Question: I'm writing breadth first, depth first, and depth first recursive traversal for the following graph:

From what I understand, the traversal should be 0 1 3 6 4 5 2...but i'm only getting that for the depth first traversal, and for the dfs(recursive) and BFS, I'm getting 0 1 3 6 2 4 5. I don't know which one is right and what I need to do to fix the problem.
Class
'''
public void depthFirst(int vFirst,int n, int[] isvisited)
{ //vFirst = 0, n = 6
int v,i;
// st is a stack
st.push(vFirst);
while(!st.isEmpty())
{
v = st.pop();
if(isvisited[v]==0)
{
System.out.print(v);
isvisited[v]=1;
}
for ( i = 0; i <= n; i++)
{
if((adjMatrix[v][i] == 1) && (isvisited[i] == 0))
{
st.push(v);
isvisited[i]=1;
System.out.print(" " + i);
v = i;
}
}
}
'''
}
'''
public void depthFirstRecursive(int w) {
int j; //w = 0;
visited[w] = 1;
if (w == 0) {
System.out.print(w + " ");
}
for (j = 0; j <= 6; j++) {
if ((adjMatrix[w][j] == 1) && (visited[j] == 0)) {
System.out.print(j + " ");
depthFirstRecursive(j);
}
}
}
public void breadthFirst(int first, int p) {
int e; // first = 0; p = 6
int[] nodeVisited = new int[7];
que.add(first);
while (!que.isEmpty()) {
e = que.remove();
if(nodeVisited[e]==0)
{
System.out.print(e);
nodeVisited[e]=1;
}
for (int i = 0; i <= p; i++)
{
if((adjMatrix[e][i] == 1) && (nodeVisited[i] == 0))
{
que.add(e);
nodeVisited[i]=1;
System.out.print(" " + i);
e = i;
}
}
}
}
public static void main(String[] args) {
// 1 2 3 4 5 6 7
int[][] adjMatrix = { {0, 1, 1, 0, 0, 0, 0},
{1, 0, 0, 1, 1, 1, 0},
{1, 0, 0, 0, 0, 0, 1},
{0, 1, 0, 0, 0, 0, 1},
{0, 1, 0, 0, 0, 0, 1},
{0, 1, 0, 0, 0, 0 ,0},
{0, 0, 1, 1, 1, 0, 0} };
new myGraphs(adjMatrix);
}
'''
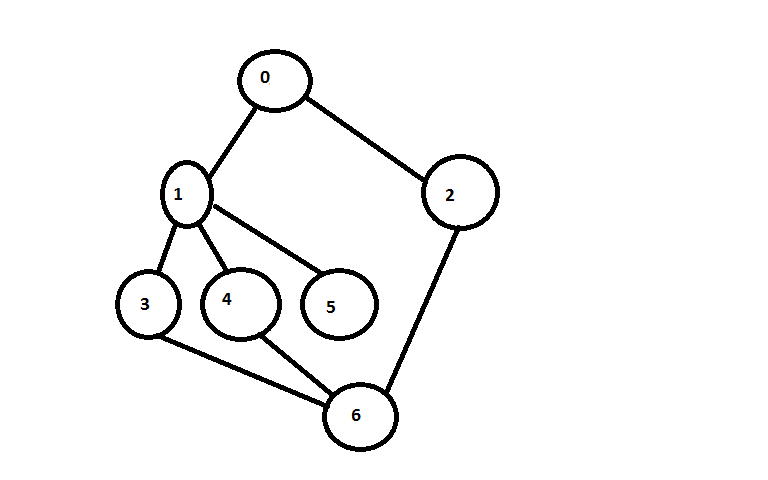
Answer: About following snippet in BFS:
'''
que.add(e);
nodeVisited[i]=1;
System.out.print(" " + i);
e = i;
'''
They why do you change 'e' and add 'e' to queue? It seems incorrect to me.